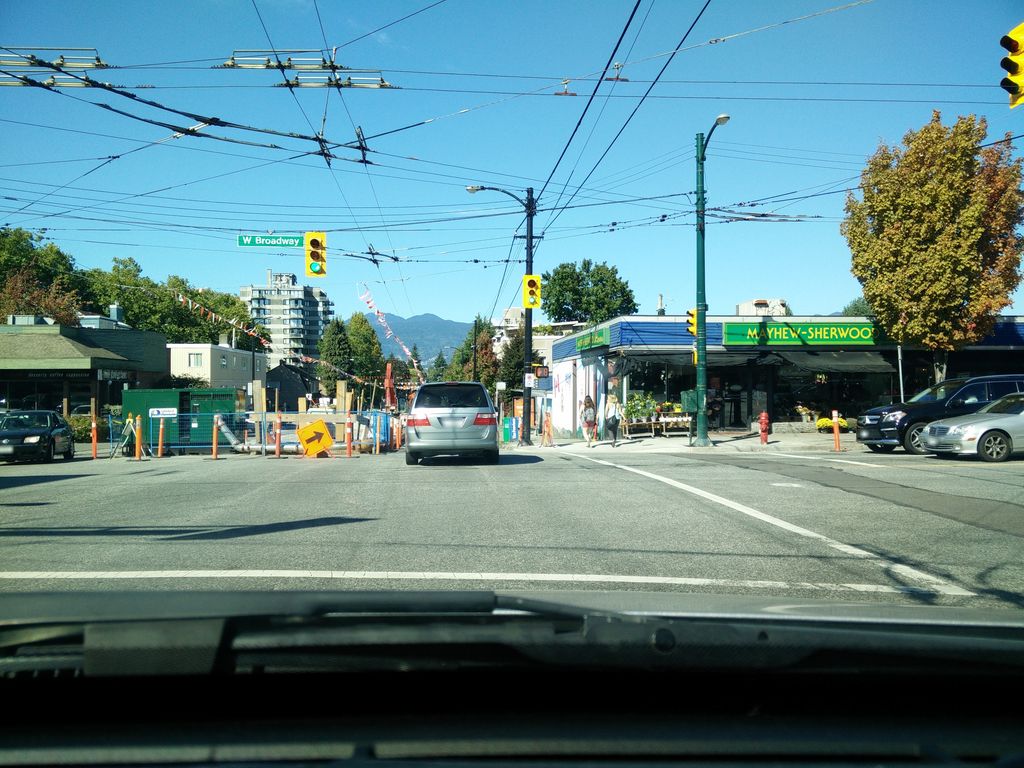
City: vancouver